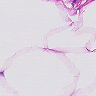
Metastatic tissue present: no